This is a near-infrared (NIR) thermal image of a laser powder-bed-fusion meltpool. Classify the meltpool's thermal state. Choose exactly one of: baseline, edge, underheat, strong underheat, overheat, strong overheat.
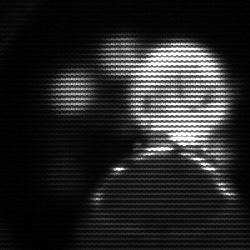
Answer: baseline